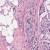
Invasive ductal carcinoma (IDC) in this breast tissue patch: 1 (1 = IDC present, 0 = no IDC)